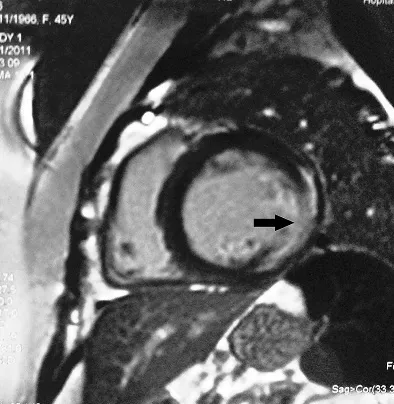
Decreased uptake in the inferolateral and apical ventricular myocardium, which was reversible during stress (reverse distribution) shown on Technetium99m sestamibiscintigraphy myocardial perfusion study.
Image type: radiology (mri)